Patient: sex M, age 58
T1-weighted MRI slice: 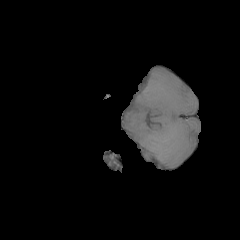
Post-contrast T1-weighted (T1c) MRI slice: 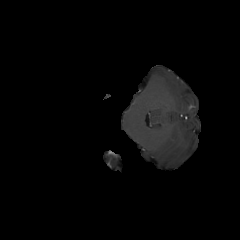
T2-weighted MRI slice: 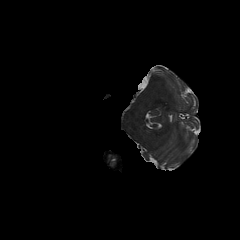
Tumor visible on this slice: no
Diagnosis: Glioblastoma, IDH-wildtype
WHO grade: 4